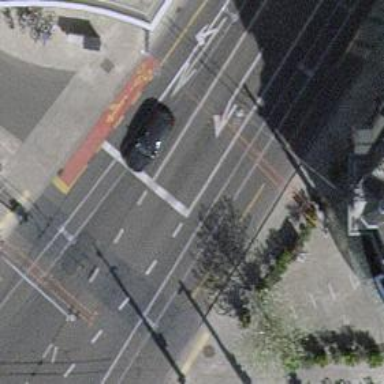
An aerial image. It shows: Secondary road with asphalt surface. There are sidewalks on both sides and dedicated cycle lane on the left.